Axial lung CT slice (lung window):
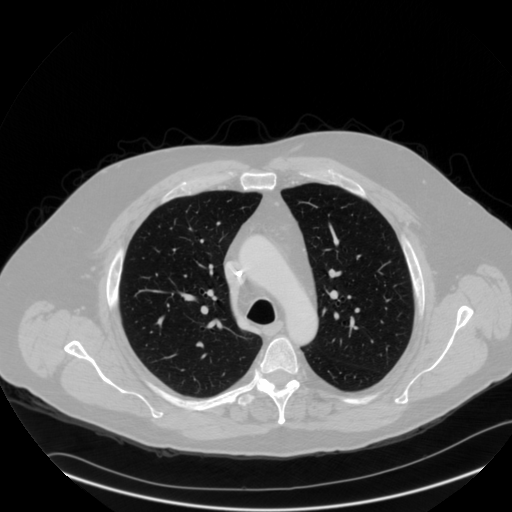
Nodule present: no